Question: The icon below shows at the top of the vertical scrollbar in Visual Studio 2012's text editor. When I drag it down, another page shows behind the current visible page. It looks like a copy of it. (I am using dark theme)
What is it used for? I don't know what the feature is called, therefore I couldn't search for it. I am not sure if it's native to VS 2012 or it's from one of the VS add-ons I am using.
Sometimes the icon disappears. Why?

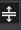
Answer: It's for split viewing of a file. So you can view part of the file and edit another part.
It's a common feature in advanced text editors.